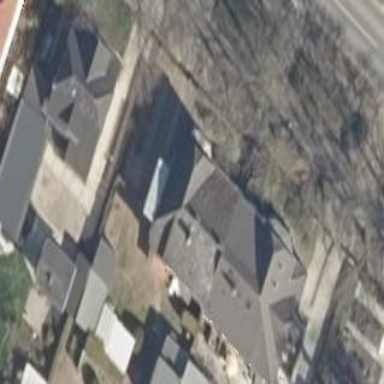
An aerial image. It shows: Half-hipped roof house.